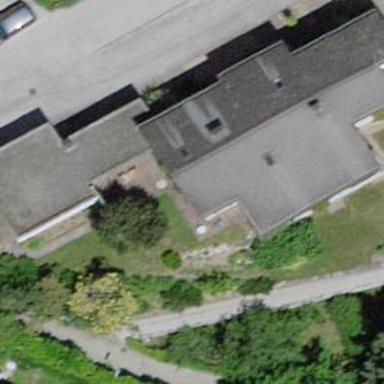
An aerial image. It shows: Garage building.